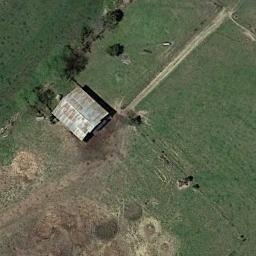
Label: residential